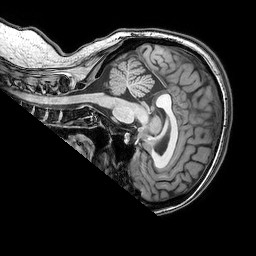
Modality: T1w
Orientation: sagittal
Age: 23
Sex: female